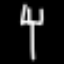
Label: fork